Field crop: maize
Growth stage: 2
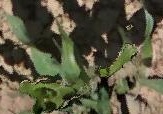
Species: maize